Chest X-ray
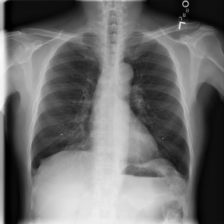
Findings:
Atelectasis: negative
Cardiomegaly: negative
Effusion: negative
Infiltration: negative
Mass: negative
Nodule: negative
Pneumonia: negative
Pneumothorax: negative
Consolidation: negative
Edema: negative
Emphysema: negative
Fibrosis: negative
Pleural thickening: negative
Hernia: negative